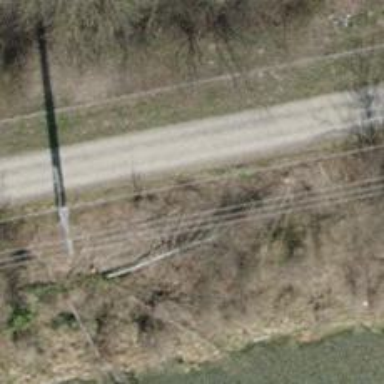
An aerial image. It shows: Power line is depicted.